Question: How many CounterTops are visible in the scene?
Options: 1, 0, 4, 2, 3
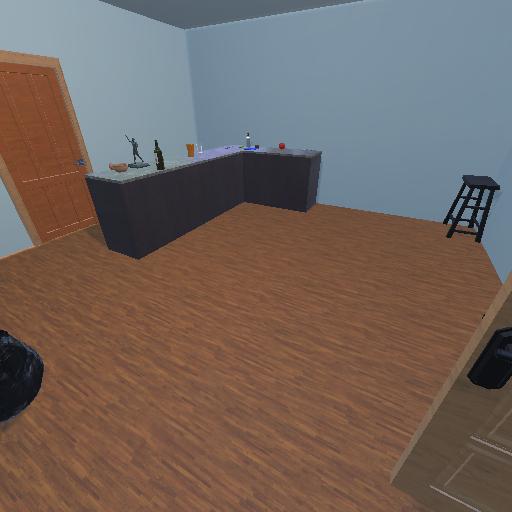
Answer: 1